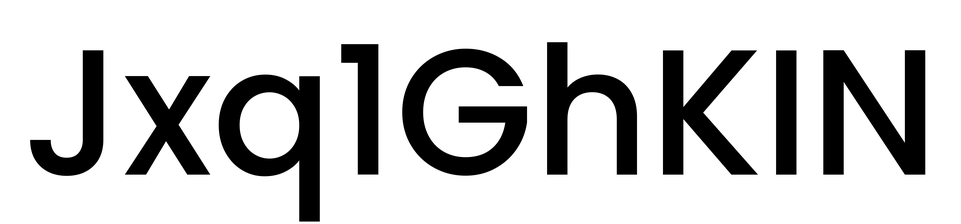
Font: Poppins-Medium